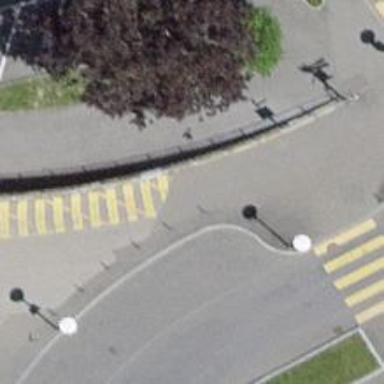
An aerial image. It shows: Bollard barrier.